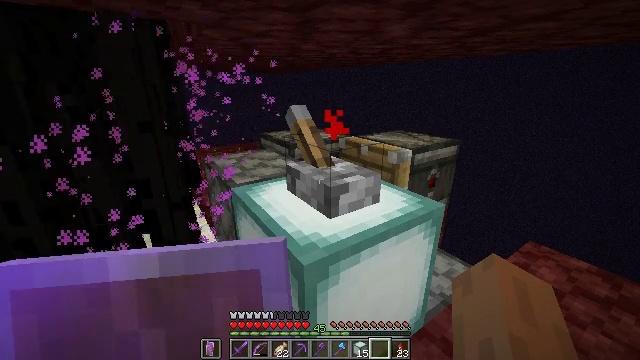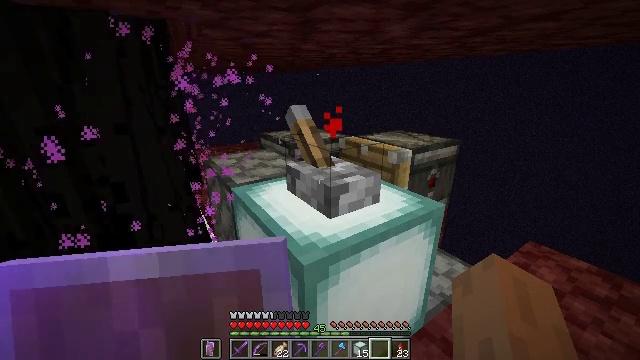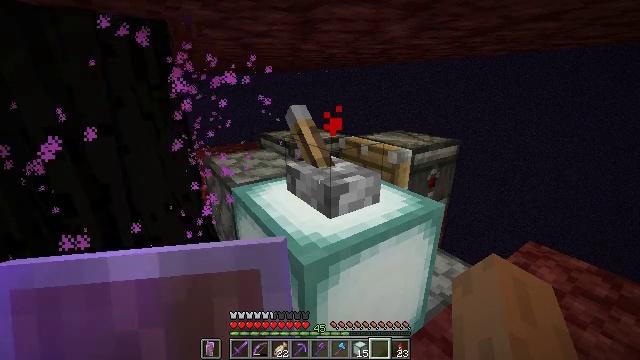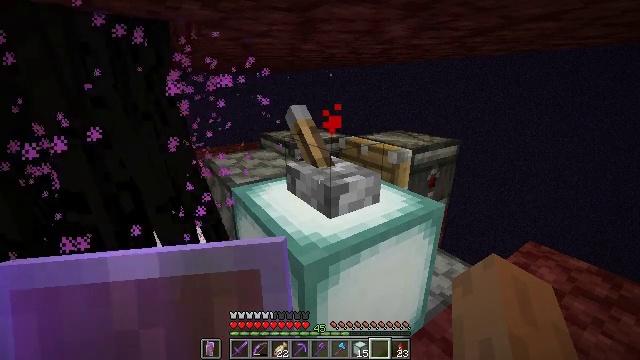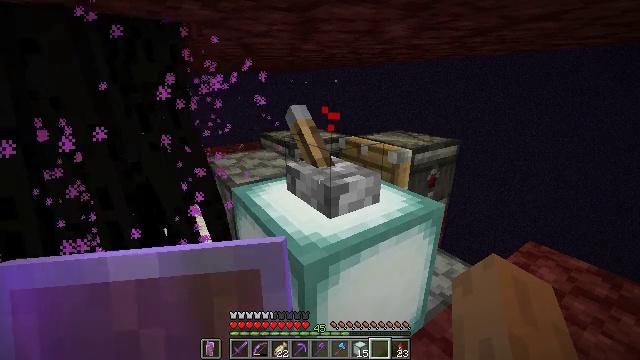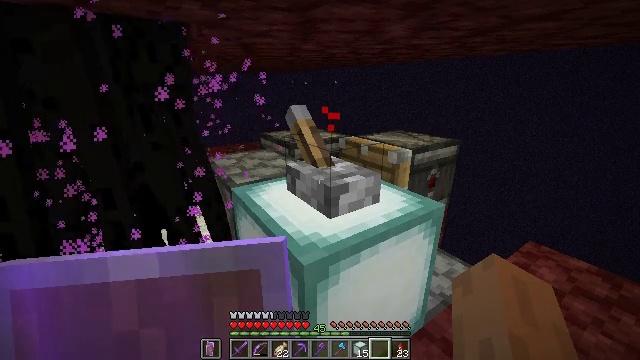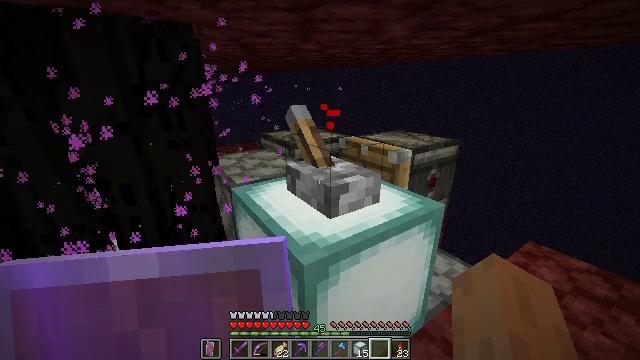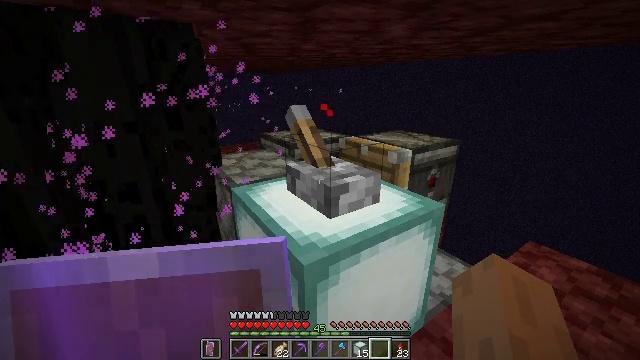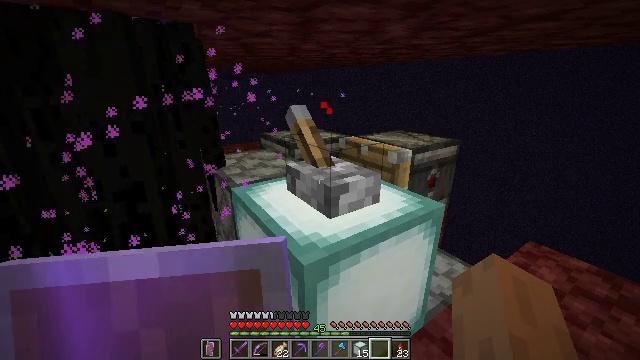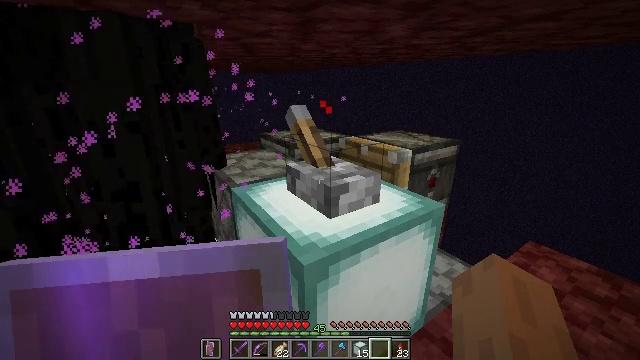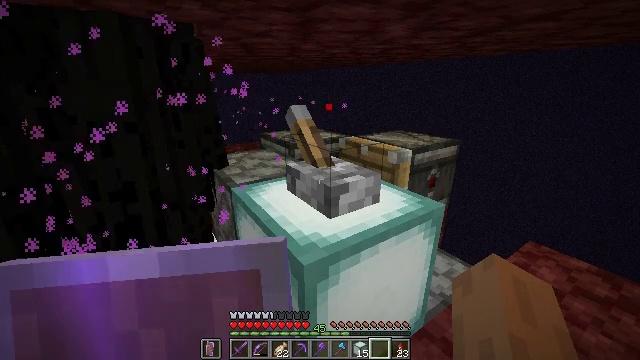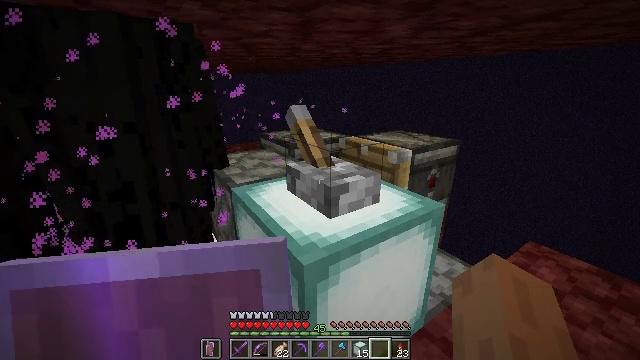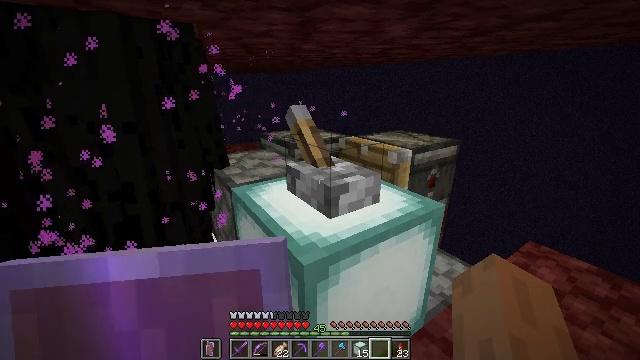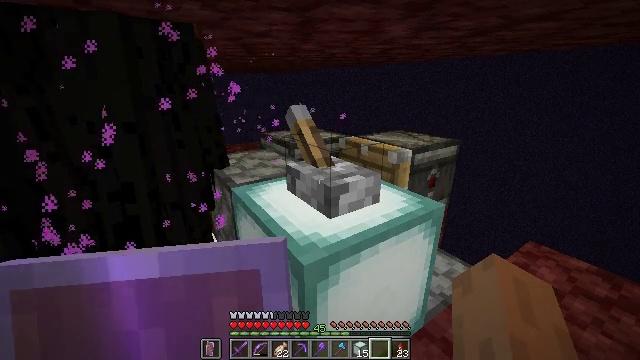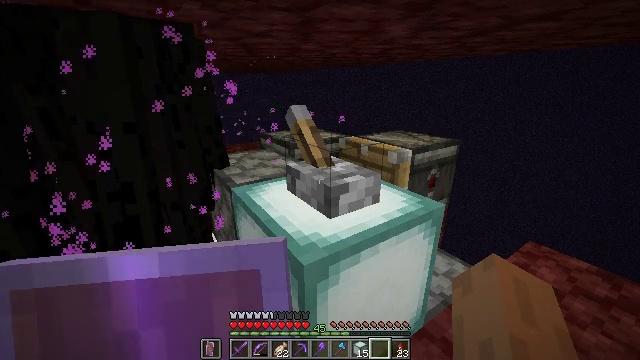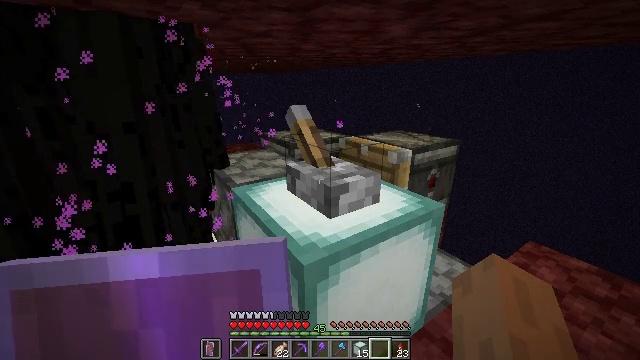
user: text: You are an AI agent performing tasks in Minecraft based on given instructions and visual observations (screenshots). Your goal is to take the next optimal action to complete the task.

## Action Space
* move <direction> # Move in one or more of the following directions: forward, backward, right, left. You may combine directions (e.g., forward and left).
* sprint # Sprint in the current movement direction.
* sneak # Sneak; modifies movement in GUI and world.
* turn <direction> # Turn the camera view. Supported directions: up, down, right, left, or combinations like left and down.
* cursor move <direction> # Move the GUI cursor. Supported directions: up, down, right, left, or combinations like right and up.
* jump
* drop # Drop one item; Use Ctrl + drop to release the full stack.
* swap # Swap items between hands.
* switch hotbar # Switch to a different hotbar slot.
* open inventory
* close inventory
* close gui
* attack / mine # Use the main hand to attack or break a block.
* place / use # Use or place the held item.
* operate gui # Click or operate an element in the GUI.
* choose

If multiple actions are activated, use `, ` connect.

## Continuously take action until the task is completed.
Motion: motion action
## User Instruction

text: Gather the lever into your inventory.
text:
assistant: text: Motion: no_op
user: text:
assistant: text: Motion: no_op
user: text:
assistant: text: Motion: no_op
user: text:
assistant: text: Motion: no_op
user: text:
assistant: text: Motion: no_op
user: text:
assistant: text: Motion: no_op
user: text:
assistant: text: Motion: no_op
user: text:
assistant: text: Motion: no_op
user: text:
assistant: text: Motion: no_op
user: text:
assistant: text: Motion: no_op
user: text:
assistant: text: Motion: no_op
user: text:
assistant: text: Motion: no_op
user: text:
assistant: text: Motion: no_op
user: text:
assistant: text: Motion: no_op
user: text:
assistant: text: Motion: no_op
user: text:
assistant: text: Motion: no_op
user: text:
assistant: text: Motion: no_op
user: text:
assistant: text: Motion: no_op
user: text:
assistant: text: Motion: no_op
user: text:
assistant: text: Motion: use / place
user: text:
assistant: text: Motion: use / place
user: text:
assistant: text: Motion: use / place
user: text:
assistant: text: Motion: no_op
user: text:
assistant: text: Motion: no_op
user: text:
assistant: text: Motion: no_op
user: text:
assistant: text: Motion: no_op
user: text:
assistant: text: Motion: no_op
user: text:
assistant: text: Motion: no_op
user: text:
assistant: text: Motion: no_op
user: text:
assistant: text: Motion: no_op